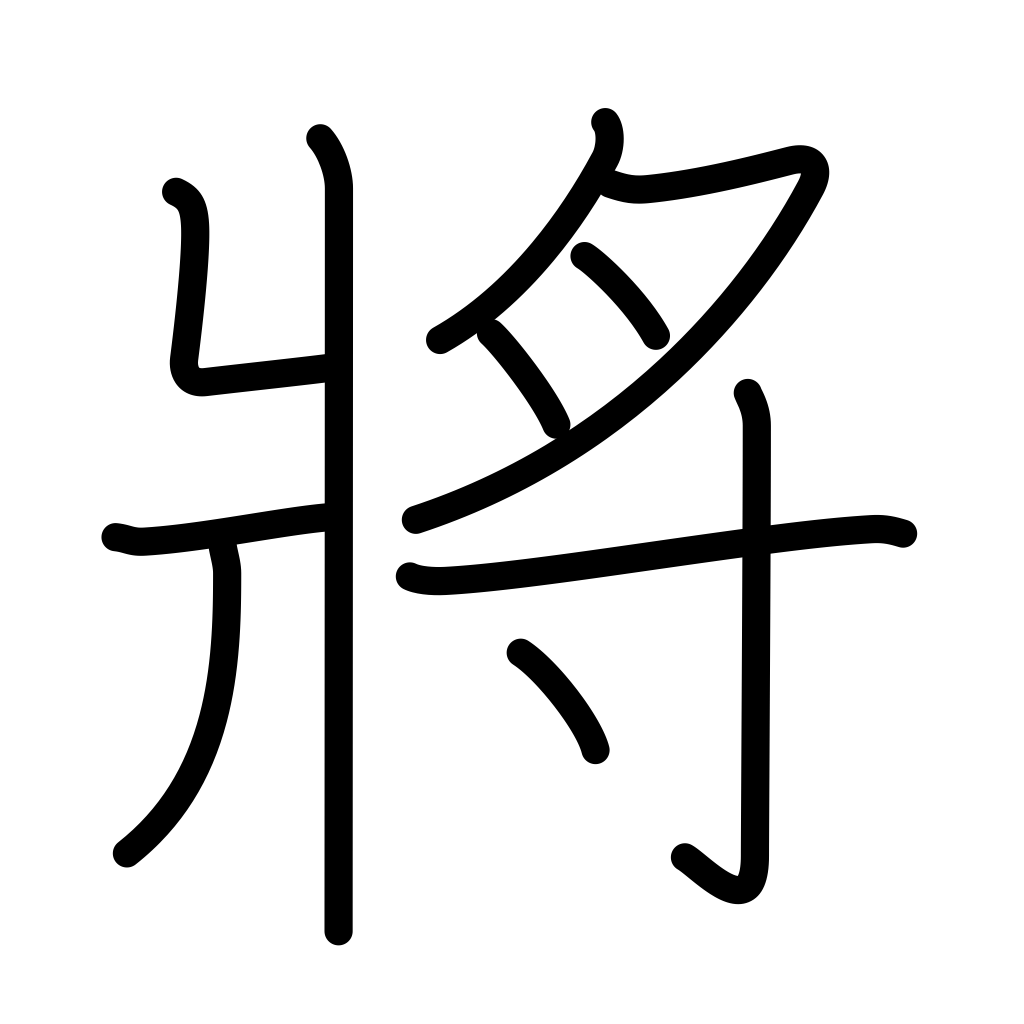
Meaning: commander, general, admiral